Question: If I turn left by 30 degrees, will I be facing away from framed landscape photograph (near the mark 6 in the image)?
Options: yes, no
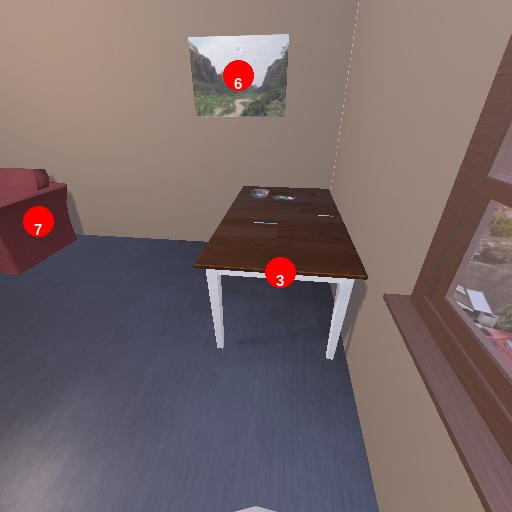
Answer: yes